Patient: sex M, age 55
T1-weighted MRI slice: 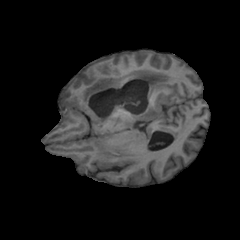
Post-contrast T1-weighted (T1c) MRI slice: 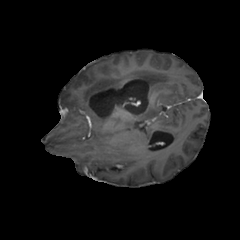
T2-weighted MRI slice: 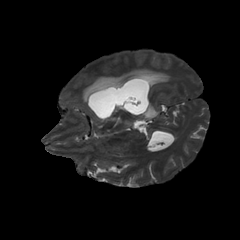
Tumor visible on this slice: yes
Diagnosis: Glioblastoma, IDH-wildtype
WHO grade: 4